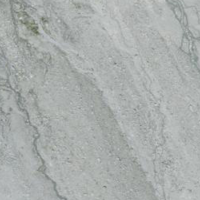
EUNIS habitat code: 49
Species observed at this site:
Oxyria digyna